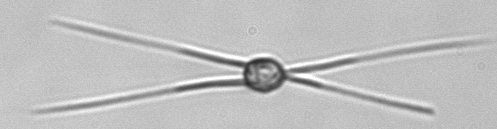
Label: Chaetoceros_danicus